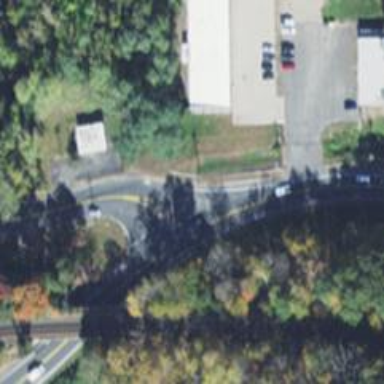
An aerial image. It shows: Road with stop sign.